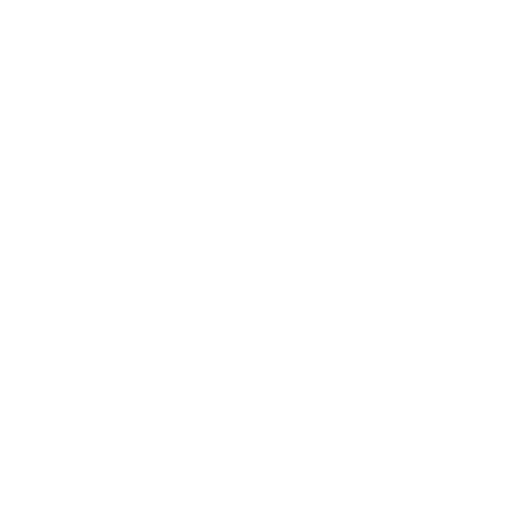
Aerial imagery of bar in California named Farnsworth Bank containing only open water